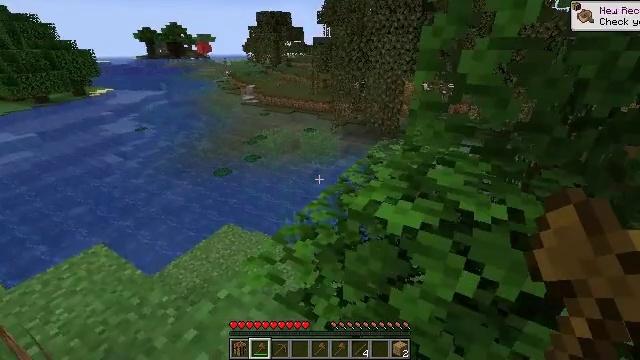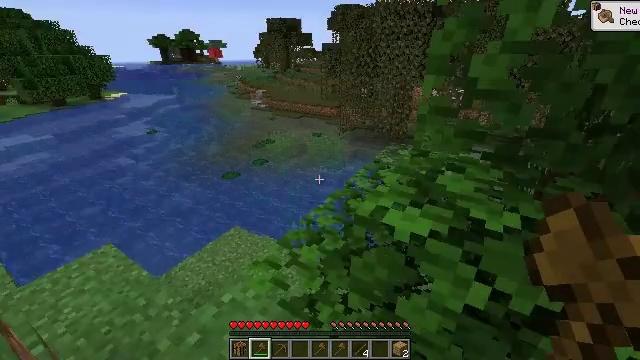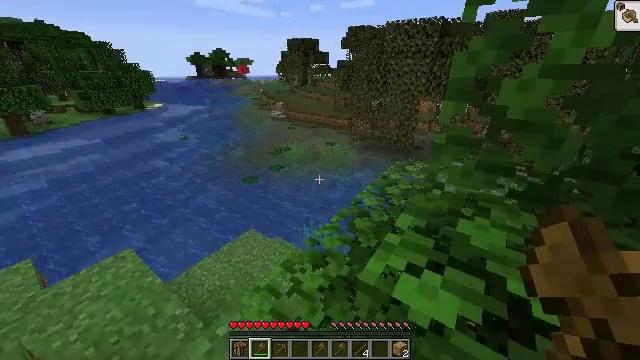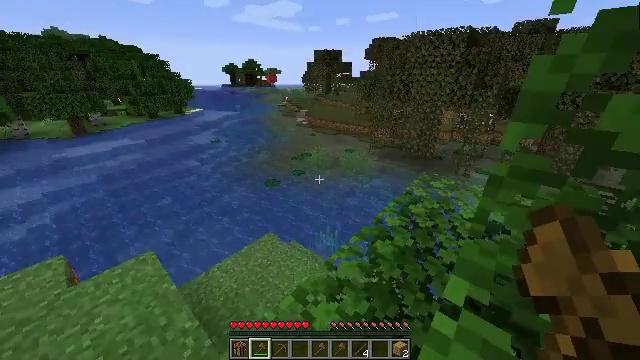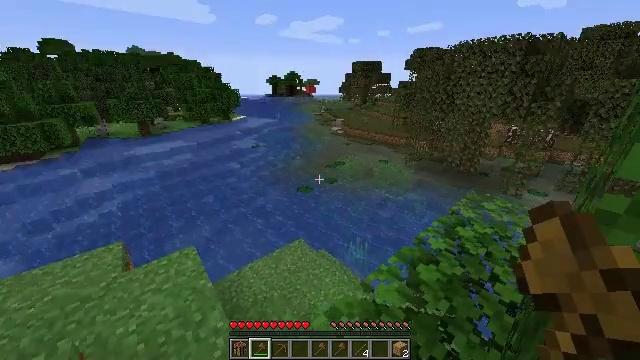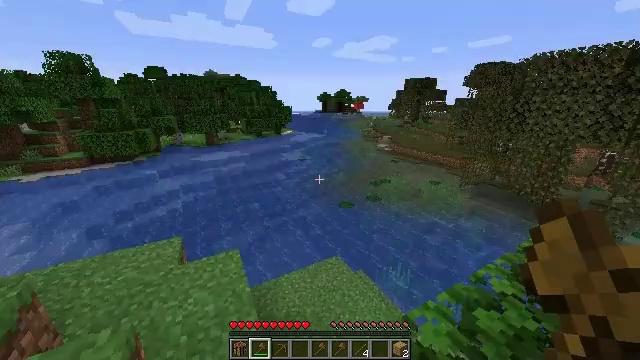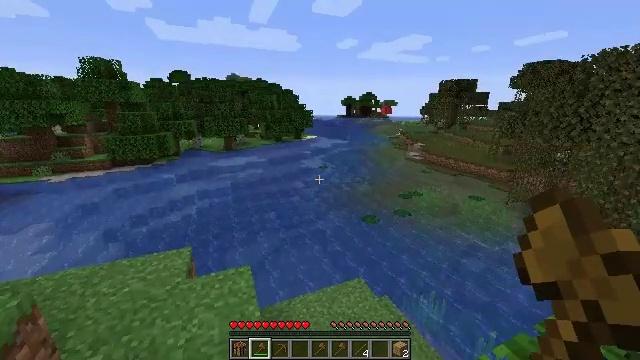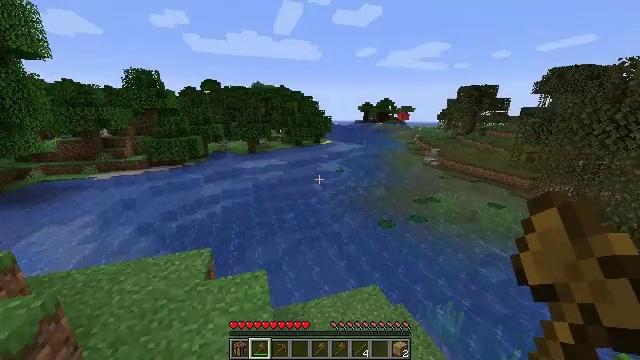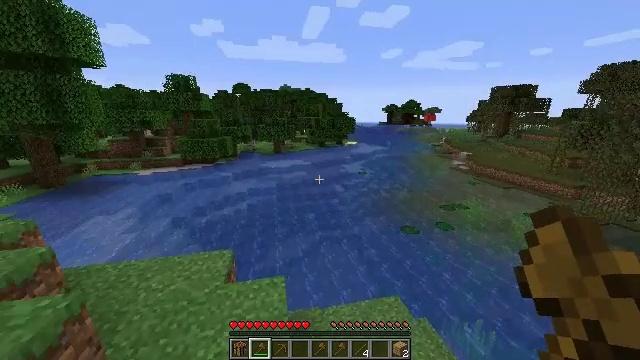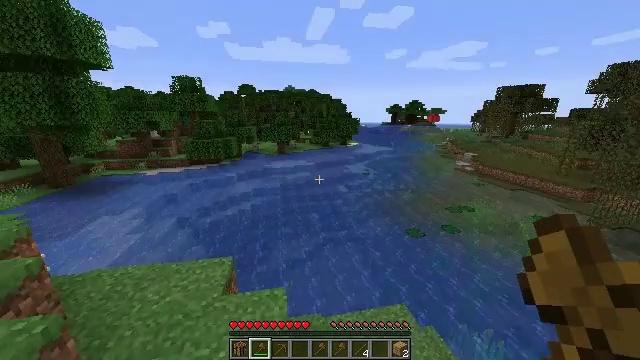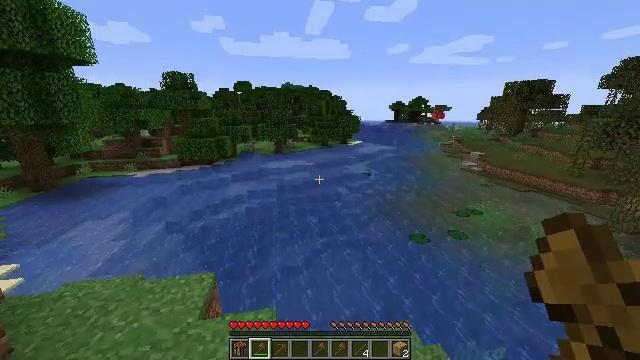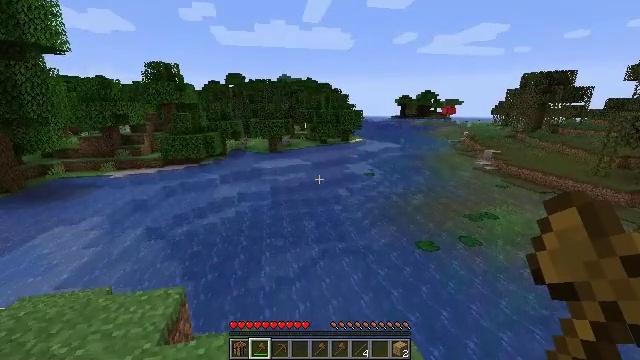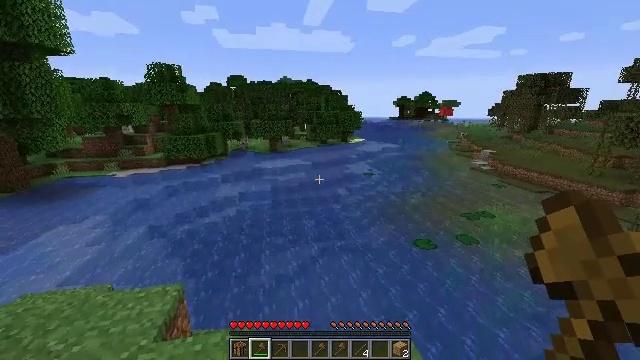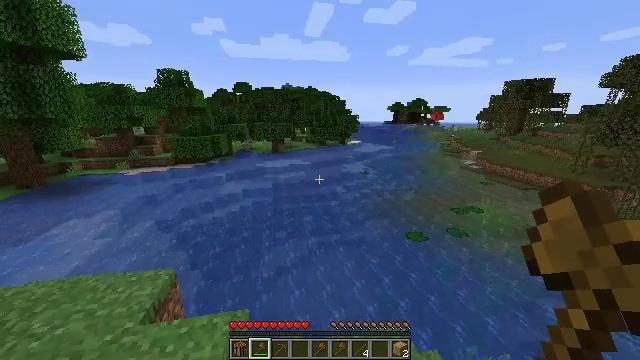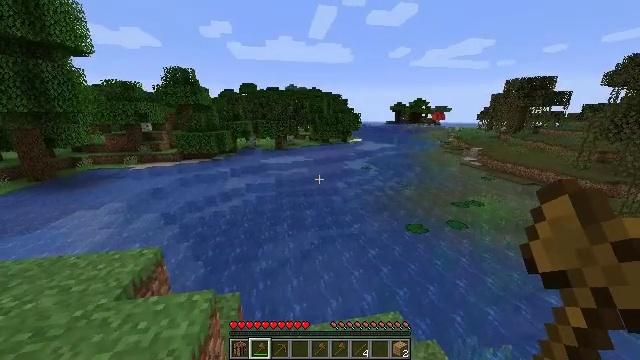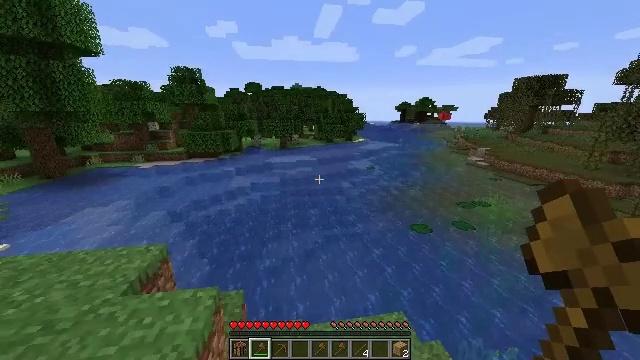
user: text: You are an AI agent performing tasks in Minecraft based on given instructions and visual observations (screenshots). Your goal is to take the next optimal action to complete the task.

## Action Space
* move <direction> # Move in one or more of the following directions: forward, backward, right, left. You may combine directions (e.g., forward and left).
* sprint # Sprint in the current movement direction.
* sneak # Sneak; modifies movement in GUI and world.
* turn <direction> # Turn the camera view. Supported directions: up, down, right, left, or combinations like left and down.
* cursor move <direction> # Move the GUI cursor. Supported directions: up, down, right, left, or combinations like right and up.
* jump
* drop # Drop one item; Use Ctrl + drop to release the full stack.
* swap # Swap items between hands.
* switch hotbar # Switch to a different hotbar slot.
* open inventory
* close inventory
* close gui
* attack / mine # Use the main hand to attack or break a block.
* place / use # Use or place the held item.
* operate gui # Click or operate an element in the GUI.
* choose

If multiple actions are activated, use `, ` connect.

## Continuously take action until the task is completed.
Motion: motion action
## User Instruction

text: Kill the salmon.
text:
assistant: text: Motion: move forward, sprint, turn left and up
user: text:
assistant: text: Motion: move forward, sprint, turn left
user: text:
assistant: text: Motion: move forward, sprint, turn left
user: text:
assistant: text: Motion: move forward, sprint, turn left and up
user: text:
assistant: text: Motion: move forward, sprint, turn left and up
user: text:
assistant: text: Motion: move forward, sprint, turn left and up
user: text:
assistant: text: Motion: move forward, turn left
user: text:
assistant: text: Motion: move forward, turn left
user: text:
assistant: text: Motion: move forward and move right, turn left
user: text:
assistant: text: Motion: move forward and move right
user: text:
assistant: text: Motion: move forward and move right
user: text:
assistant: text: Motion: move forward and move right
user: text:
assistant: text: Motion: move forward and move right
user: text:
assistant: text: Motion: move forward and move right
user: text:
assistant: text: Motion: move forward and move right, turn left
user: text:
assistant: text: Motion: move forward and move right, turn left
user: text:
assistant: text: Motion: move forward, turn left
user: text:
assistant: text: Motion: move forward, turn left
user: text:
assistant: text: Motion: move forward
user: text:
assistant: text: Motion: move forward
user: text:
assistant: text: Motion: move forward
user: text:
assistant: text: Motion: move forward
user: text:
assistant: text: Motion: move forward
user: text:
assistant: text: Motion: move forward
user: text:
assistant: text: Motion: move forward
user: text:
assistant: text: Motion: move forward
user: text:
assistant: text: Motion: move forward
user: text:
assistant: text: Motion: move forward
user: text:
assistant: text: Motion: move forward
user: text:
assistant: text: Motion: move forward